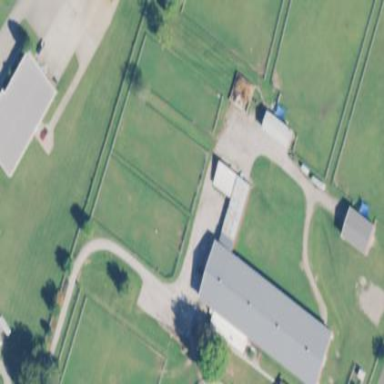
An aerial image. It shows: Stable.